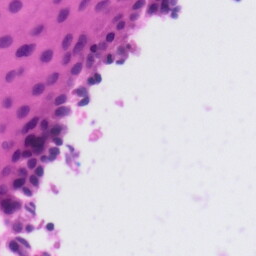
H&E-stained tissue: Tonsil